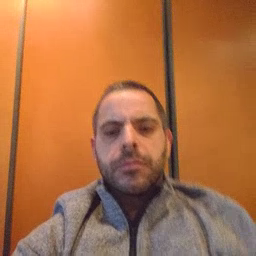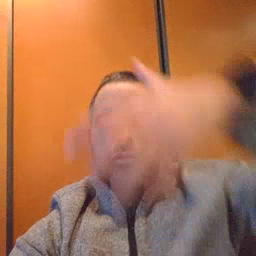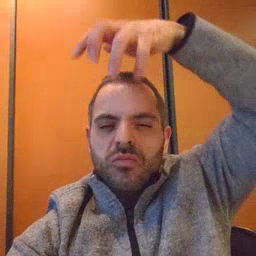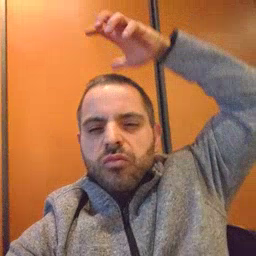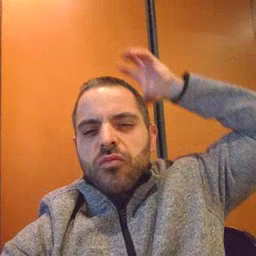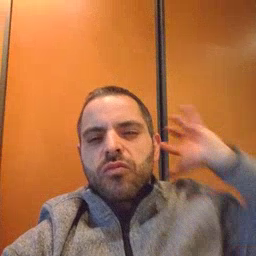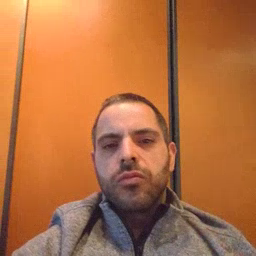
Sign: lion